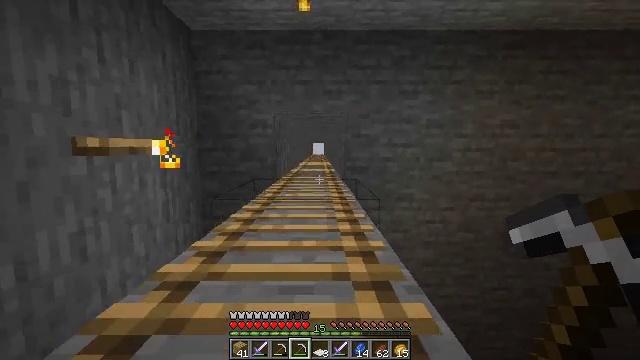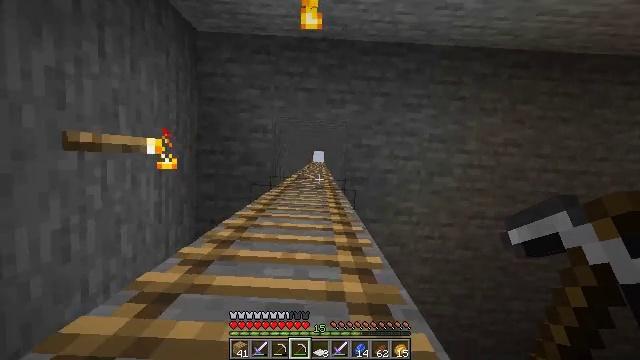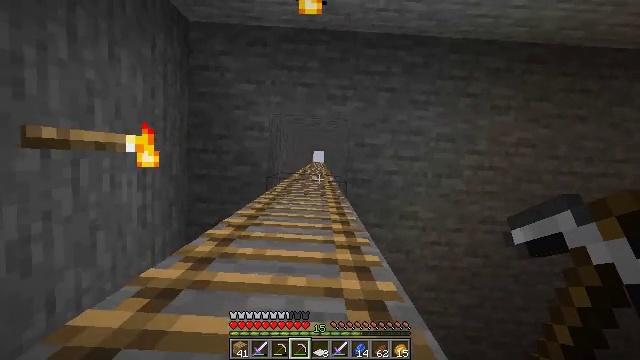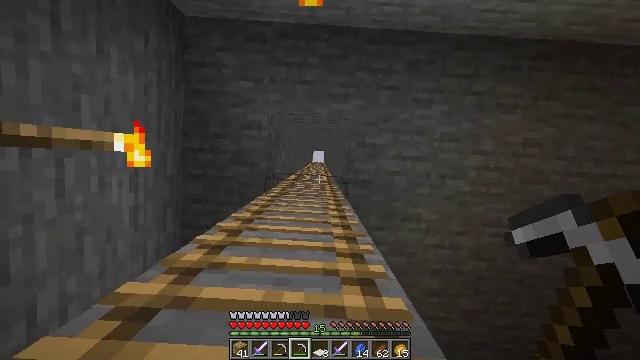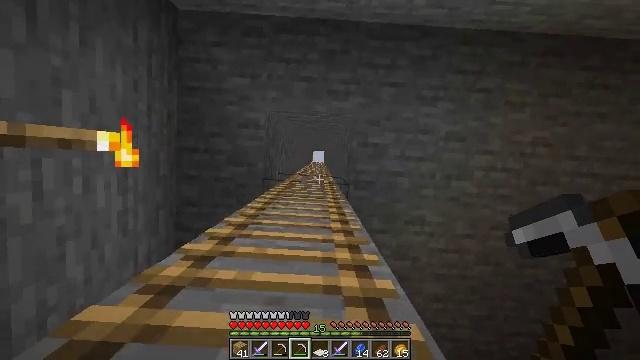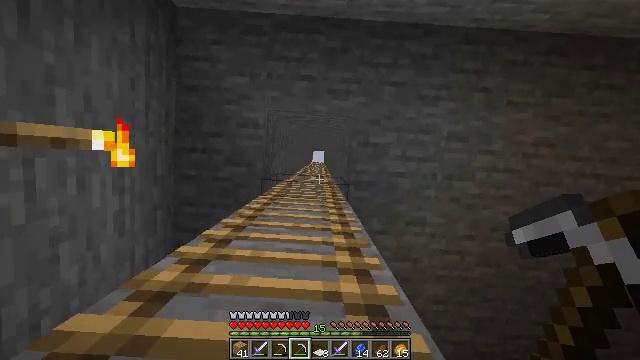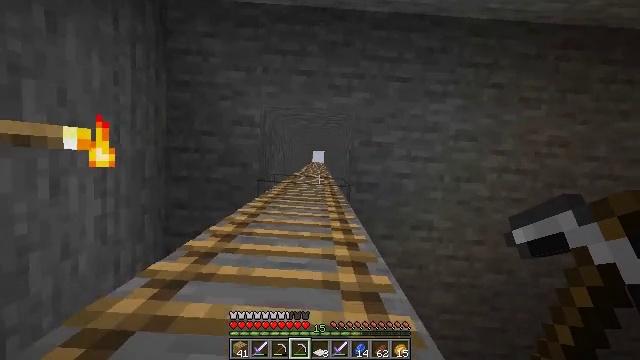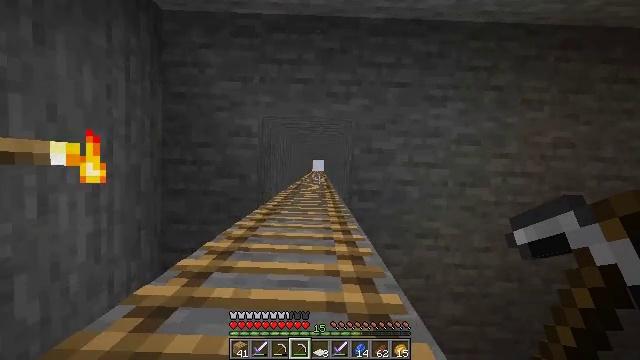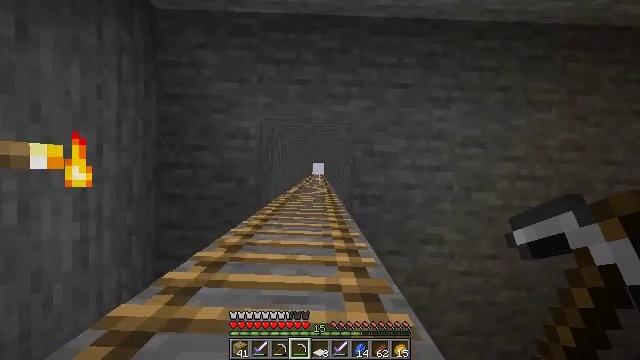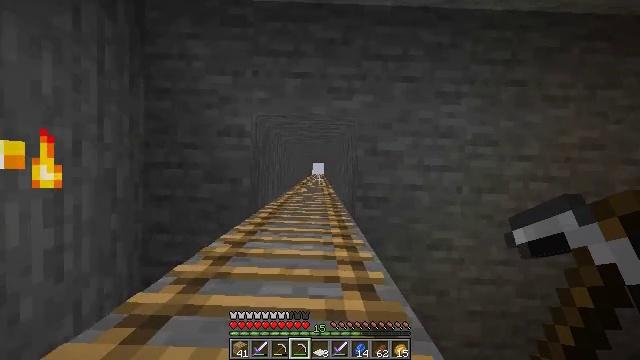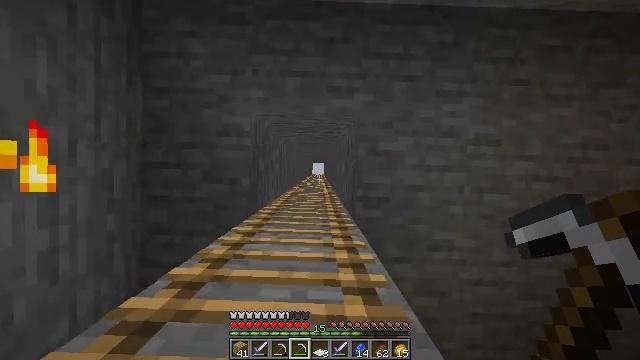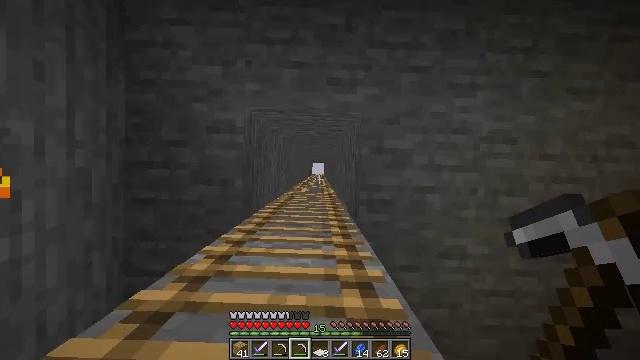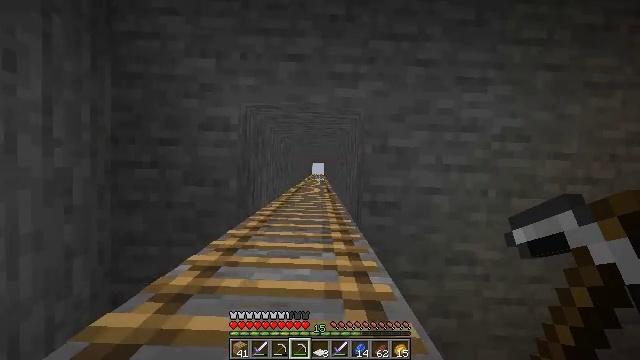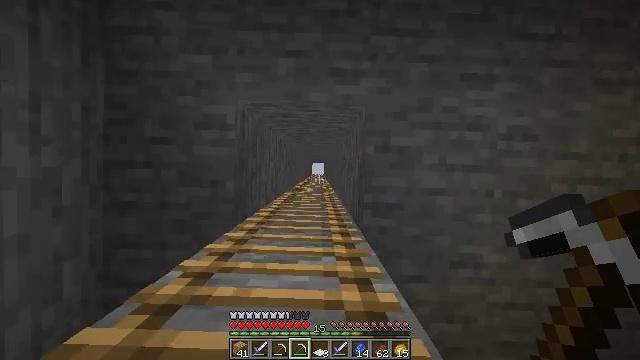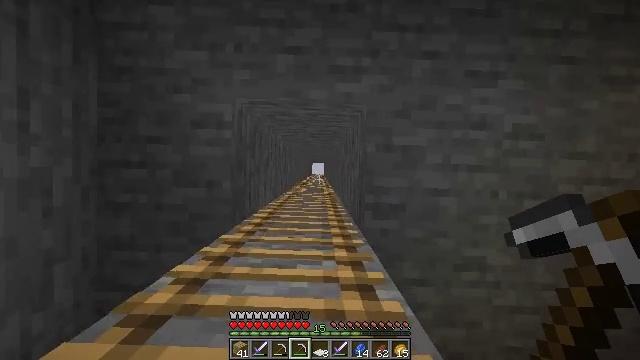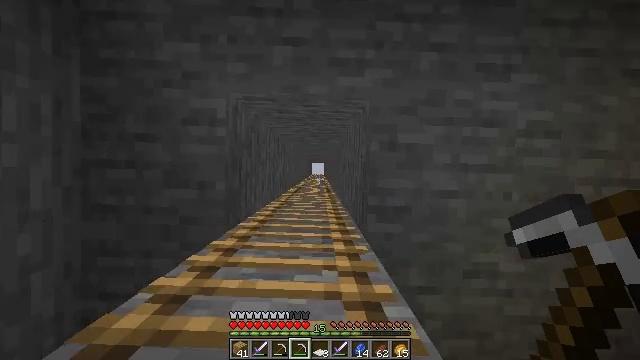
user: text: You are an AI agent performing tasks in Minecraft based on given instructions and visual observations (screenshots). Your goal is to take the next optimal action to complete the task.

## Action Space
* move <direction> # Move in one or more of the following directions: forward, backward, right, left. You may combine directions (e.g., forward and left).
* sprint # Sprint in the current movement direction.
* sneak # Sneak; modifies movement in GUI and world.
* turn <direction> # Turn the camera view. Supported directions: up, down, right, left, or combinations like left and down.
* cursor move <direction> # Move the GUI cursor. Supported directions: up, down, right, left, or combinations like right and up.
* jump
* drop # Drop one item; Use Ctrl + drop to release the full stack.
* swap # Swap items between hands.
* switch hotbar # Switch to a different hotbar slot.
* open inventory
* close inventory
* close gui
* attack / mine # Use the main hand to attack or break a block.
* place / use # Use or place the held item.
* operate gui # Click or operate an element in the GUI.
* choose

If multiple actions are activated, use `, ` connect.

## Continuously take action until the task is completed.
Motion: motion action
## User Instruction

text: Destroy the jungle sapling to pick it up.
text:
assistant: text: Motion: move forward, turn right and up, jump
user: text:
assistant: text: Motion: move forward, jump
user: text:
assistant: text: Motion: move forward, jump
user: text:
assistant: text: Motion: move forward, jump
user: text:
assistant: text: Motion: move forward, sprint, jump
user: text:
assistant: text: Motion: move forward, sprint, jump
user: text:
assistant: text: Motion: move forward, sprint, turn left and up, jump
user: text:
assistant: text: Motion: move forward, jump
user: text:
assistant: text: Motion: move forward, jump
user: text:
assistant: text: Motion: move forward, jump
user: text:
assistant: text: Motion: move forward, jump
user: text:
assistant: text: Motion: move forward, sprint, jump
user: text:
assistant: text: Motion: move forward, sprint, jump
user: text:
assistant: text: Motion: move forward, sprint, jump
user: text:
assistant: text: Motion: move forward, jump
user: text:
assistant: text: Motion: move forward, jump
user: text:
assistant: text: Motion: move forward, jump
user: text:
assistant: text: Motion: move forward and move left, jump
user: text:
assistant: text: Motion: move forward and move left, jump
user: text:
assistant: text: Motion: move forward and move left, jump
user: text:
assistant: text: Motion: move forward, jump
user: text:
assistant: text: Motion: move forward, jump
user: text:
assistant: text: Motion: move forward, turn right, jump
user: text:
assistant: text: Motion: move forward, jump
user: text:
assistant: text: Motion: move forward, jump
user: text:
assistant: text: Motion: move forward, jump
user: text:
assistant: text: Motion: move forward and move right, jump
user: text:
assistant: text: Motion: move forward and move right, jump
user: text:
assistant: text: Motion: move forward and move right, jump
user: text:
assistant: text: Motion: move forward, jump